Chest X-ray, PA view. Patient: 60 years old, sex M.
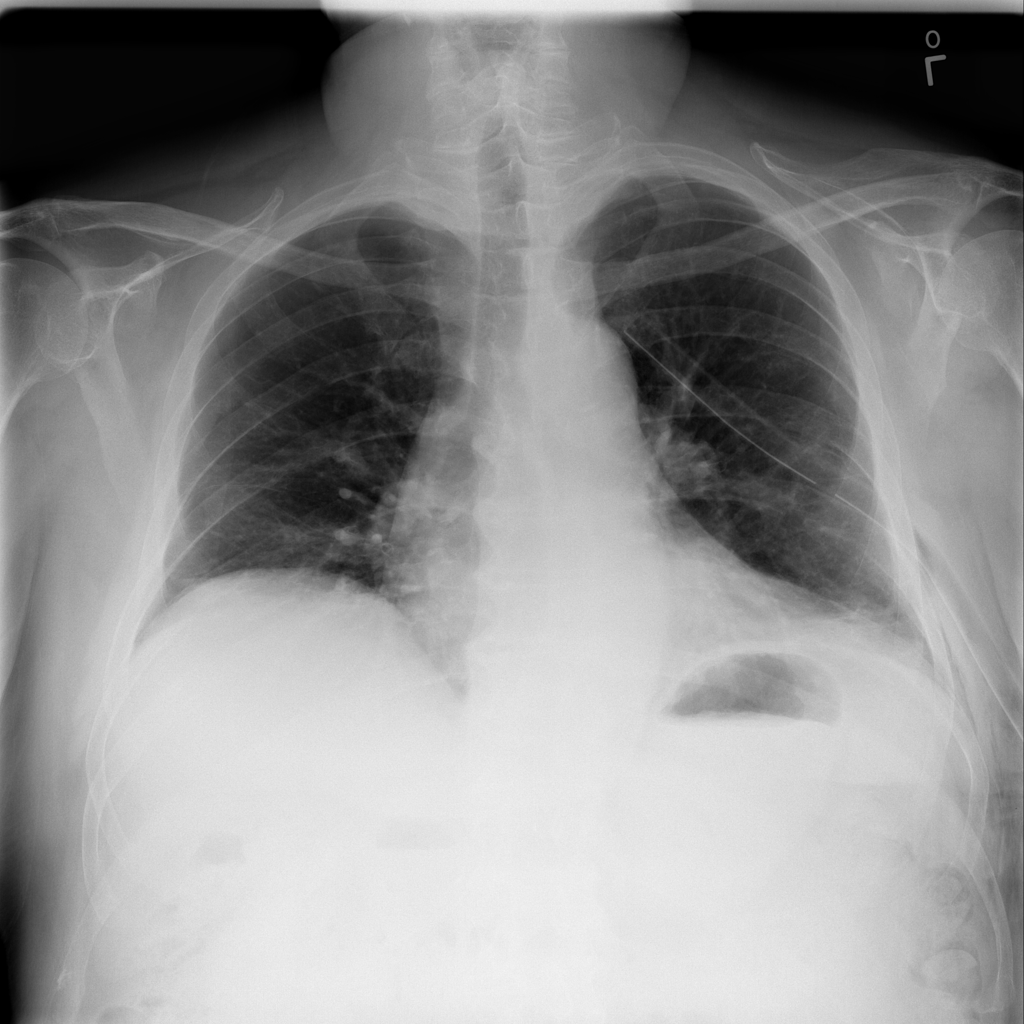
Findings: Atelectasis, Emphysema